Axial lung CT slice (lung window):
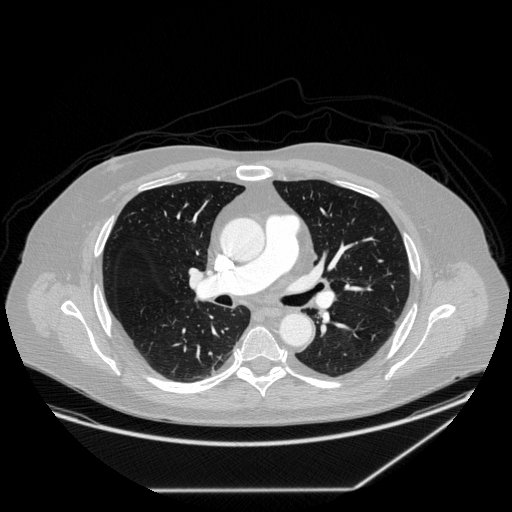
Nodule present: no